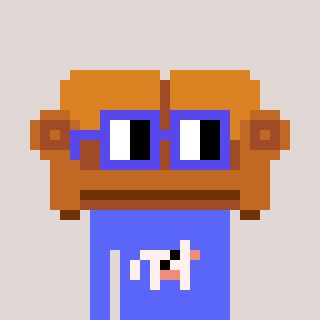
a pixel art character with square blue glasses, a couch-shaped head and a purple-colored body on a warm background